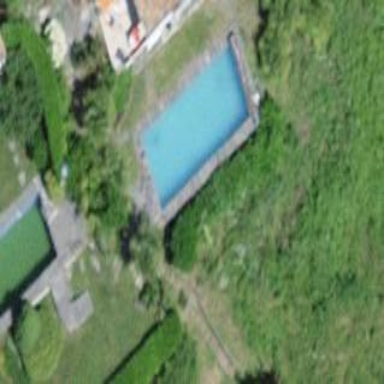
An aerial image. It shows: Swimming pool located in leisure land.